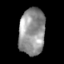
Tissue: skin
Cell type: Epithelial cells
Senescence score: 0.2159
Nuclear area (px): 1190
Mean DAPI intensity: 146.45